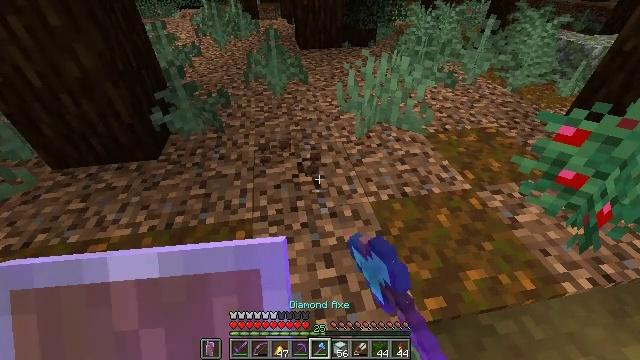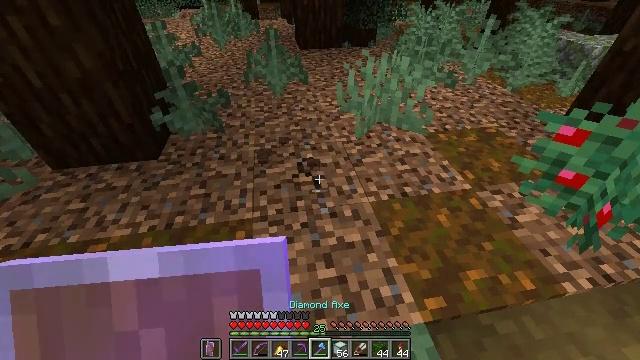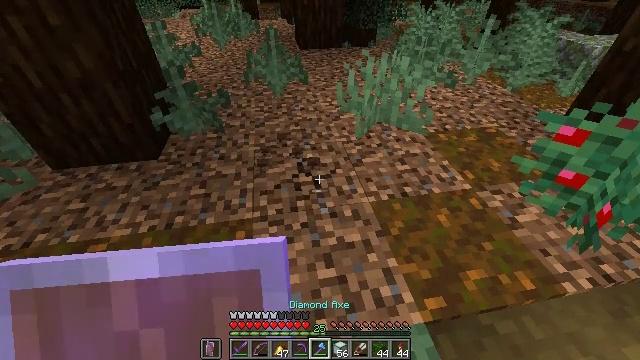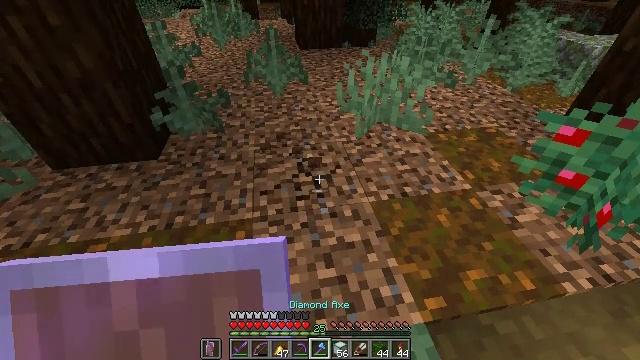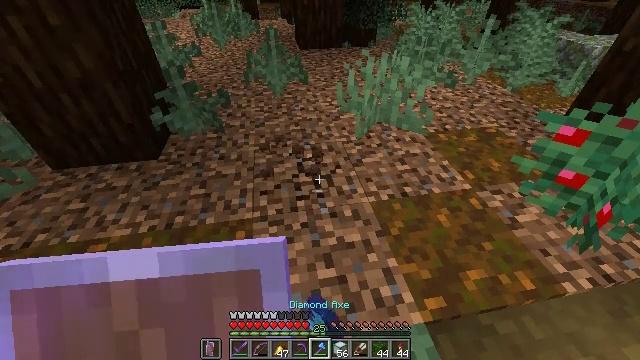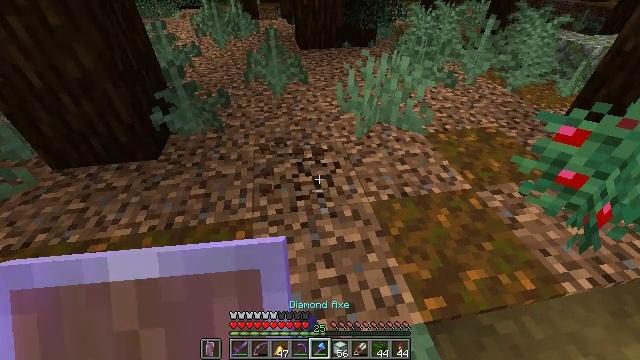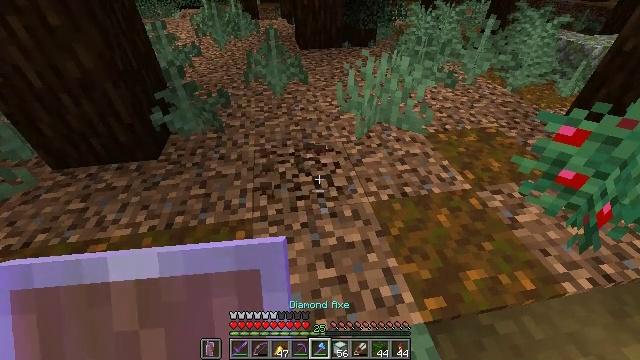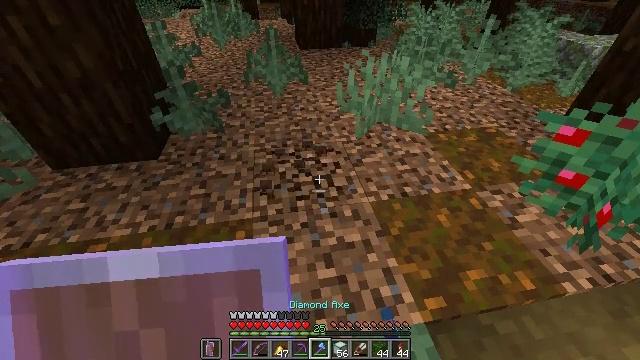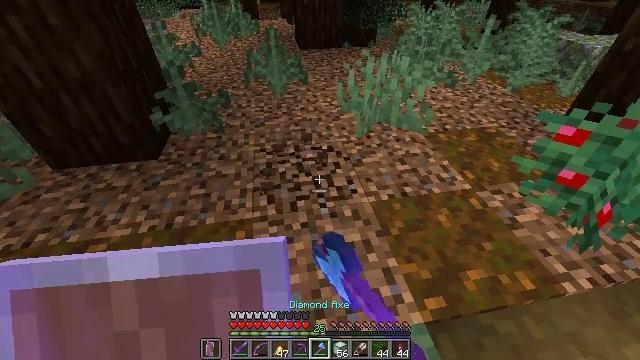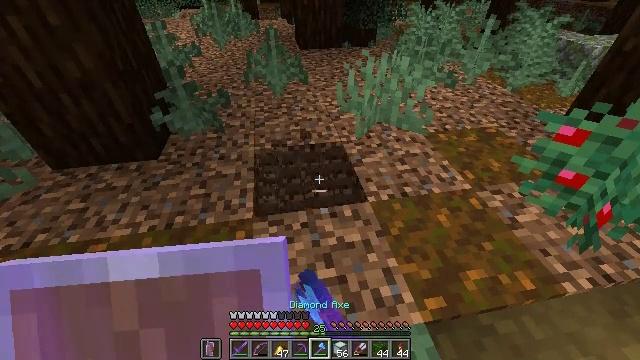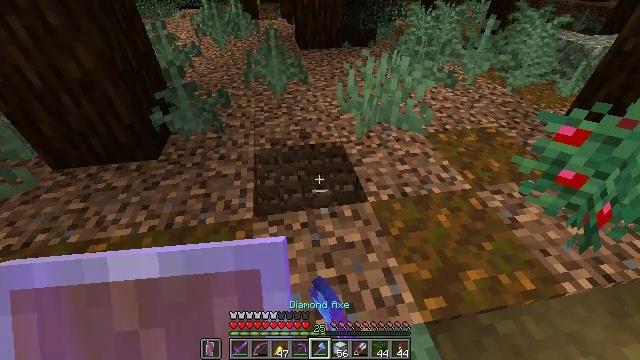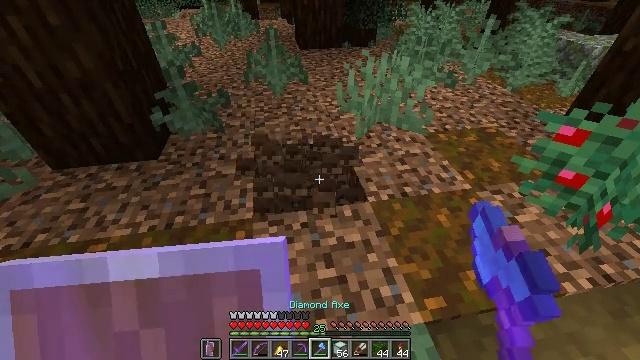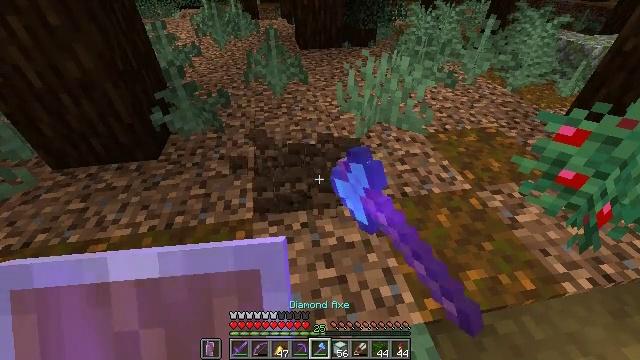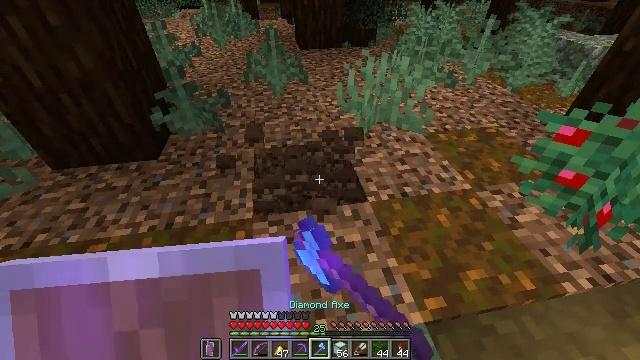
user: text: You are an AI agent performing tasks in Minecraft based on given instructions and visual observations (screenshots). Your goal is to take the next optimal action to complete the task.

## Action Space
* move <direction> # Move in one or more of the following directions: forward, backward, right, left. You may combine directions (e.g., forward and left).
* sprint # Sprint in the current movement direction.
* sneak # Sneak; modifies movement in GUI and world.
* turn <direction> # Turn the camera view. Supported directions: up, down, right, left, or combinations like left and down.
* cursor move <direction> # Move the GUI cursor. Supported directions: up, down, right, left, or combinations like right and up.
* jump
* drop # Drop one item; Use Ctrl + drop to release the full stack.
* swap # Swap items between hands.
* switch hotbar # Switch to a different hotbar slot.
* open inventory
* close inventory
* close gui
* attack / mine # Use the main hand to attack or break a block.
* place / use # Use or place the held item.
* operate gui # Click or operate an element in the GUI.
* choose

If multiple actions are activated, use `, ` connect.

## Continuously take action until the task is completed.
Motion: motion action
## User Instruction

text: Mine coarse dirt from the ground.
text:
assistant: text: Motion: attack / mine
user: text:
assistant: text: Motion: attack / mine
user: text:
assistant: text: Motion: attack / mine
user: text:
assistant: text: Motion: attack / mine
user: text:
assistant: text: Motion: attack / mine
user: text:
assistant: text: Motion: attack / mine
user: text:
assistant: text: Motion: attack / mine
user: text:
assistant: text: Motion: attack / mine
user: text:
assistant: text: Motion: attack / mine
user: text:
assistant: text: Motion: attack / mine
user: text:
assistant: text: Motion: attack / mine
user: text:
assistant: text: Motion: attack / mine
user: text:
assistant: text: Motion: attack / mine
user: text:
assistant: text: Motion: attack / mine